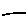
Label: line